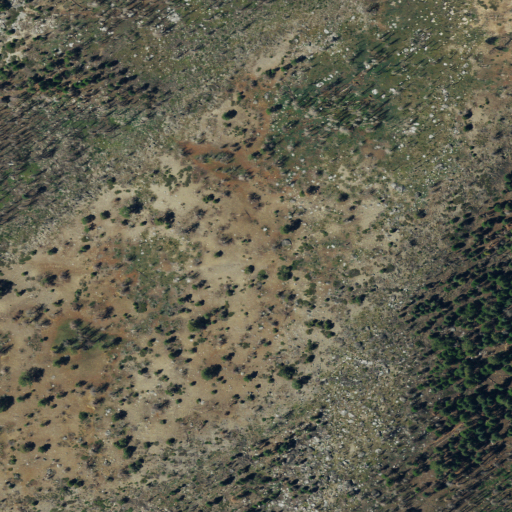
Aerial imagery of mountain in California named Table Rock containing shrub, evergreen forest, and grassland